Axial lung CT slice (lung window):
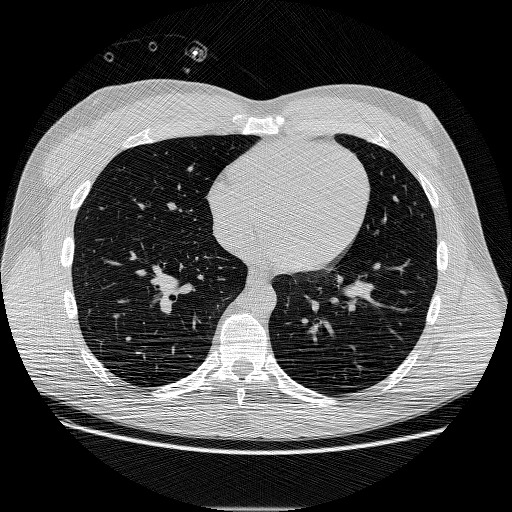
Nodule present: no